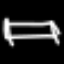
Label: bed